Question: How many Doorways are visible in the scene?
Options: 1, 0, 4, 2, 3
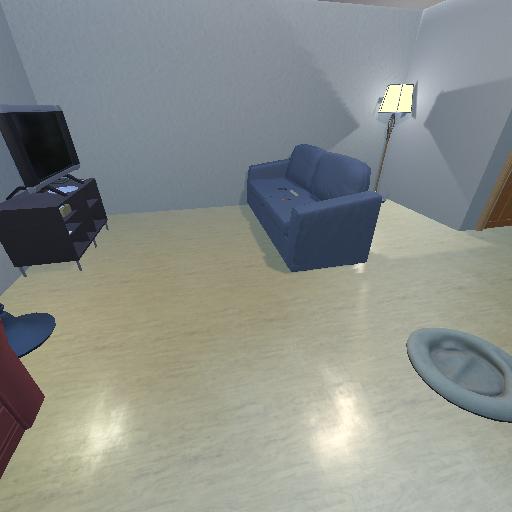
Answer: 1